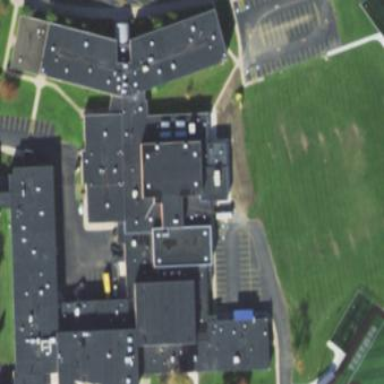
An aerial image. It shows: School building.